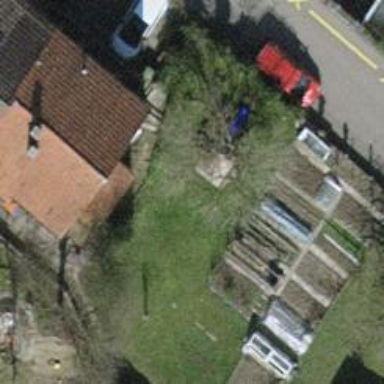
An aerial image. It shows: Semi-detached house.